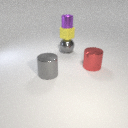
large gray metal sphere behind large red metal cylinder